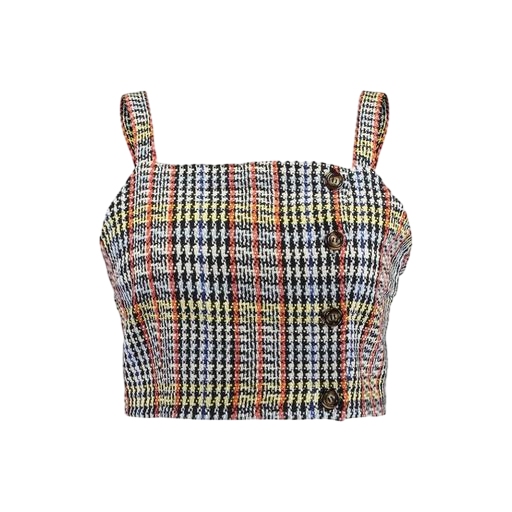
multicolor tuxedo crop top, multicolor women's liane vest, multicolor women's justine waistcoat, white background